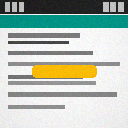
Screen state: on